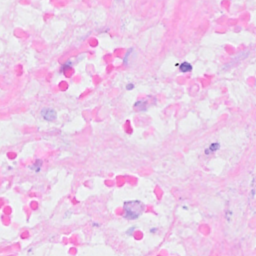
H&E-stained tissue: Breast